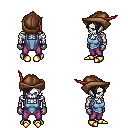
a pixel art fantasy rpg character, male body template, skeleton, blue vest, magenta pants, raven pixie cut hairstyle, leather cap, metal gloves, gold boots, four views (front, back, left, right), 2x2 character sprite sheet, small pixel art, hard edges, no anti-aliasing